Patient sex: F
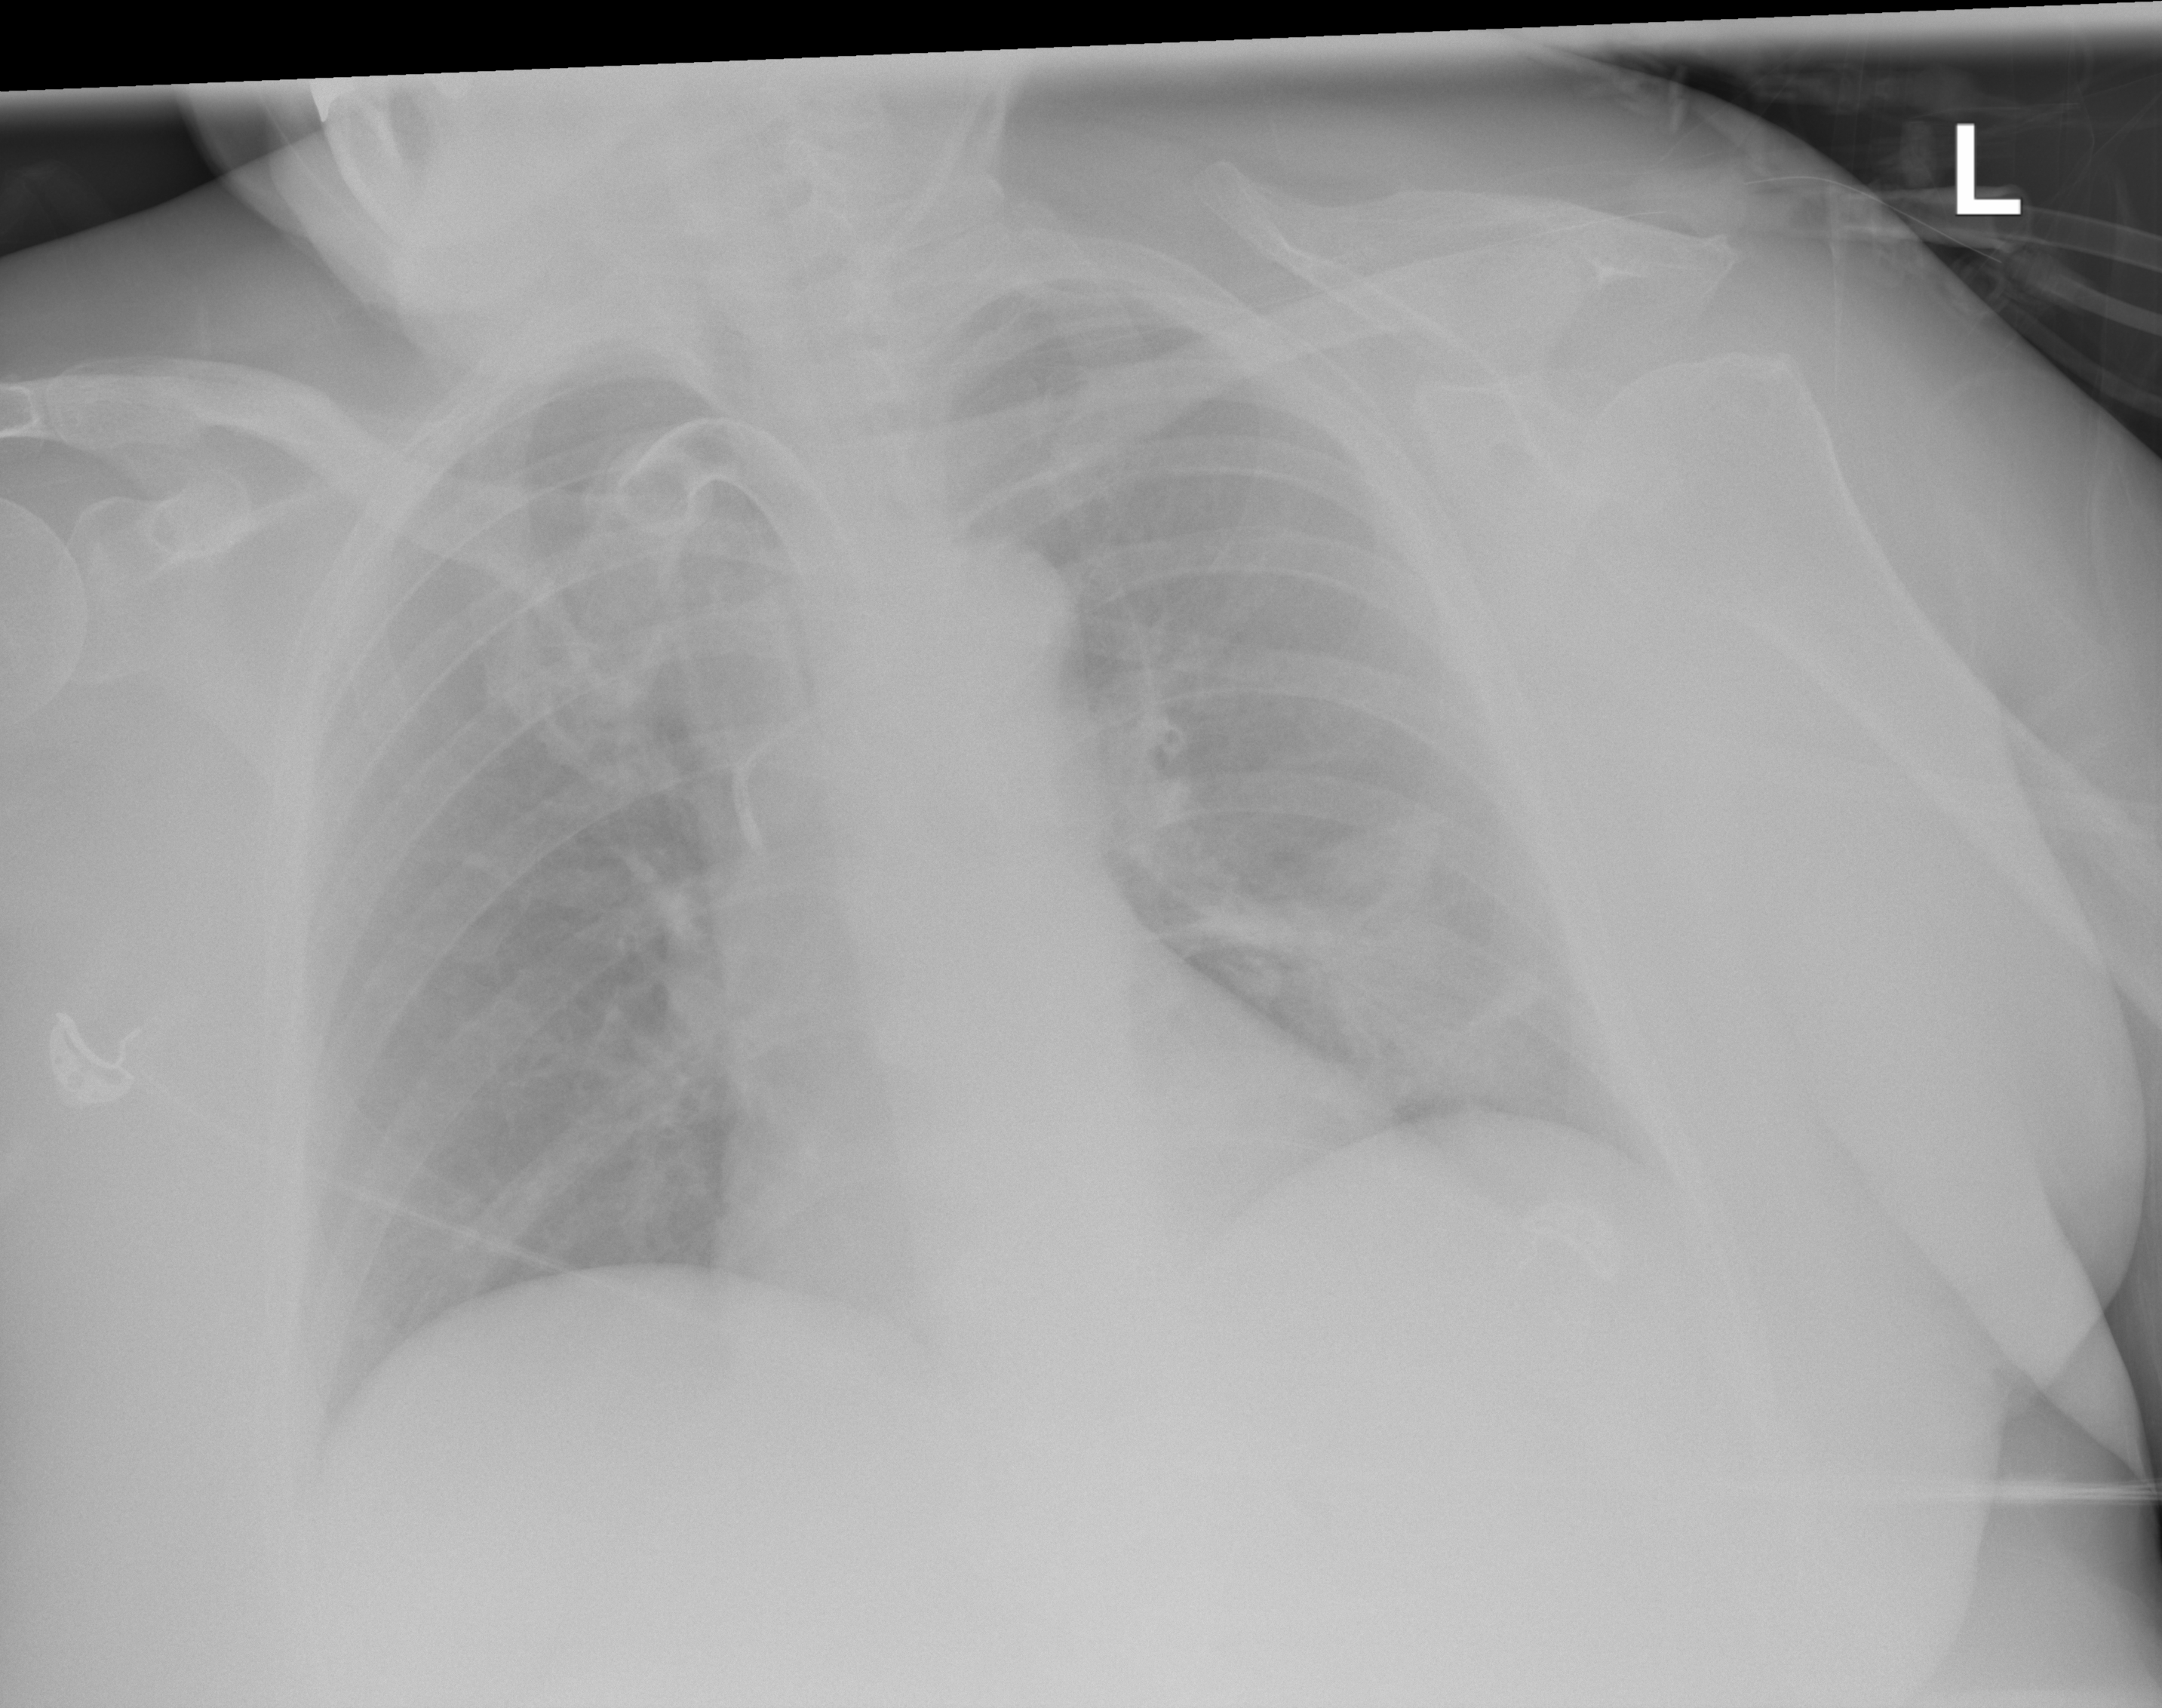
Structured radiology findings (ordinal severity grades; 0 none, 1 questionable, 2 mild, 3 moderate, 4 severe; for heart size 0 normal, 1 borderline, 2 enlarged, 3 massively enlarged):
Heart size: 2
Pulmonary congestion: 2
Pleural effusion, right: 3
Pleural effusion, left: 2
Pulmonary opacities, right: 2
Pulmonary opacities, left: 0
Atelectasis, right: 3
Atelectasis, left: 2